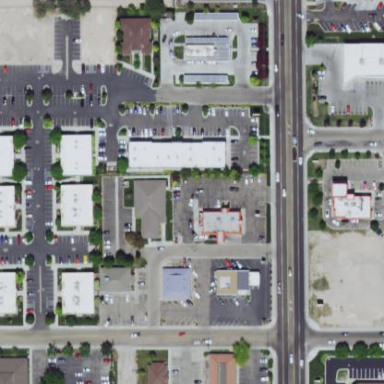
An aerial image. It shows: Commercial area.